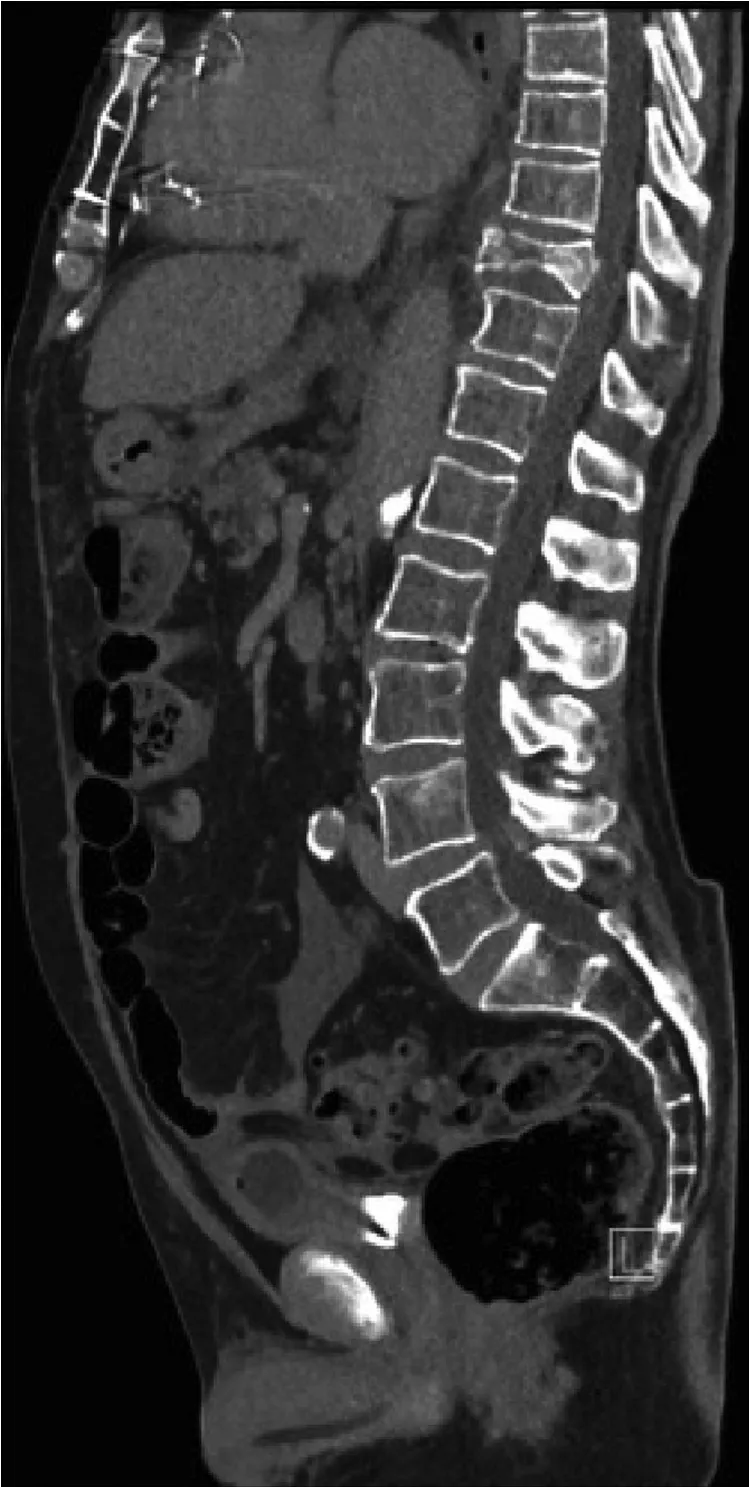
In addition to the vascular injuries, the patient also had a severely comminuted, minimally displaced burst fracture of the T10 vertebral body resulting in 63% height loss. Retropulsion of the posterior inferior endplate of 2 mm and anterior displacement of the anterior vertebral body of 7 mm are also noted.
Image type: radiology (ct)